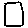
Label: square